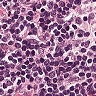
Metastatic tissue present: no